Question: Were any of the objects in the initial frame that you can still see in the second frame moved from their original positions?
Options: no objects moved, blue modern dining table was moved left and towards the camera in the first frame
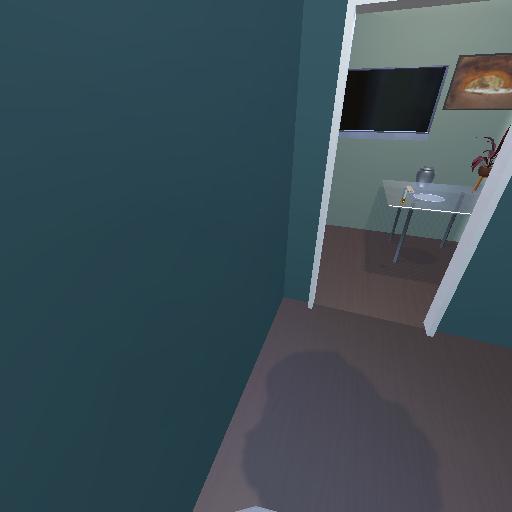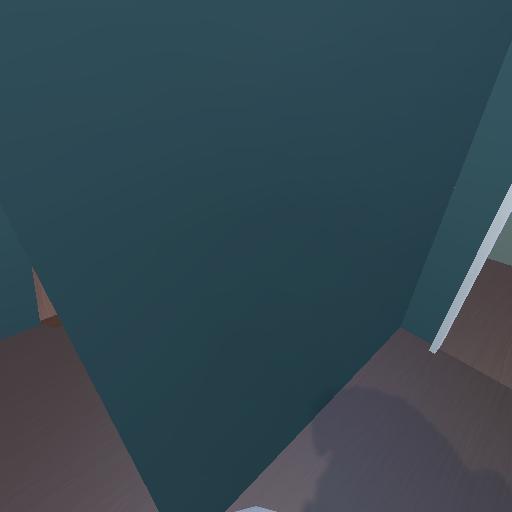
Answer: no objects moved